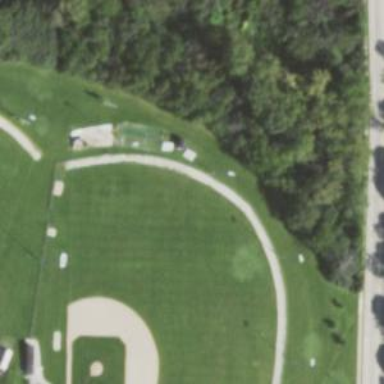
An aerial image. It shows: Baseball pitch for leisure land.